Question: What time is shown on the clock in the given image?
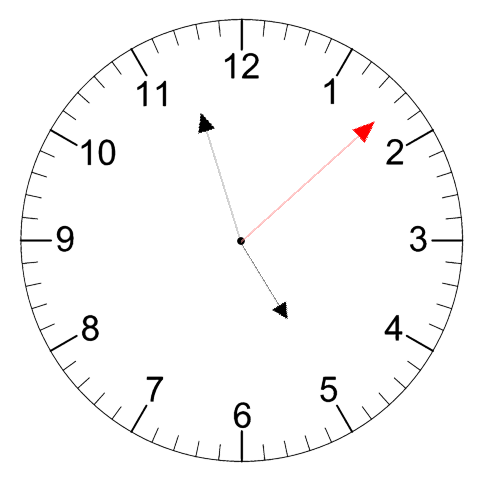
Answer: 04:57:08